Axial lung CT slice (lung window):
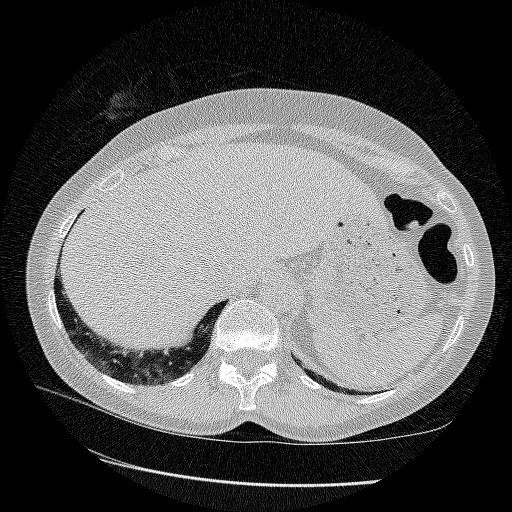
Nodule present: no